Question: I have kind of an abstract class for my 'UIViewControllers' (lets call it 'MyViewController') which overrides some basic methods like 'viewDidLoad' or 'viewDidDisappear'. In this methods some preparations are made, like setting up colors for the navigation bar, or preparing the bar buttons or something like that.
Now I want this basic behaviour for my 'UITableViewControllers' also. So I made a new class that inherits 'UITableViewController' (lets call it 'MyTableViewController') and copied 99% of the code from 'MyViewController'.

In this image you see my current architecture. Listed are the overriden methods, in which other private methods are called. Again, 'MyViewController' and 'MyTableViewController' share 99% codebase (only difference is the name of the class and the super class).
For obvious reasons this is crap.
Is there an elegant solution to make 'MyTableViewController' a subclass of both 'MyViewController' and 'UITableViewController'?
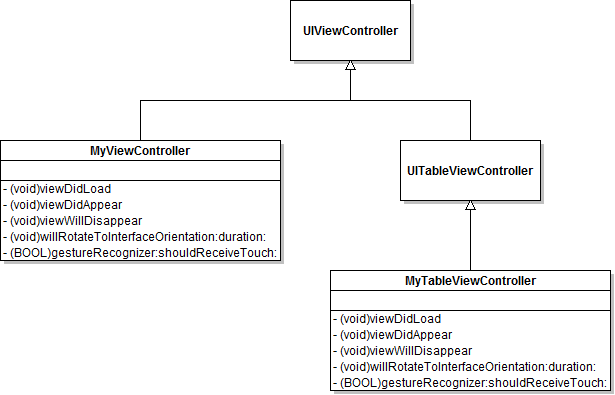
Answer: This is one suggestion, but I don't know how useful it is because I don't know your code.
You could implement a bunch of methods in a category for the UIViewcontroller class. For example:
'''
@implementation UIViewController (myCategory)
- (void)setupColors;
...
@end
'''
Since both MyViewcontroller and MyTableViewcontroller inherit from UIViewController, they would inherit your methods.
The only thing that you would copy in both implementation is the invocation of those functions, but the duplicate code would be much less.
'''
- viewDidLoad...
{
[self setupColors];
}
'''
Just be careful if you override methods, because you can't call [super ... ] on a category as you can in an inherited class